Question: I have a 'StaggeredGridLayoutManager' with 'spanCount = 2' with 'VERTICAL' orientation. It is an endless list. How to add on pagination?
The problem with 'StaggeredGridLayoutManager' is that I am not able to provide dynamic 'spanCount' at row level. If it was 'GridLayoutManager' this was simple with 'SpanSizeLookup'. If you have any solution or suggestion please throw away. Thanks!
Pinterest has already added... But is their own custom or native I have no idea

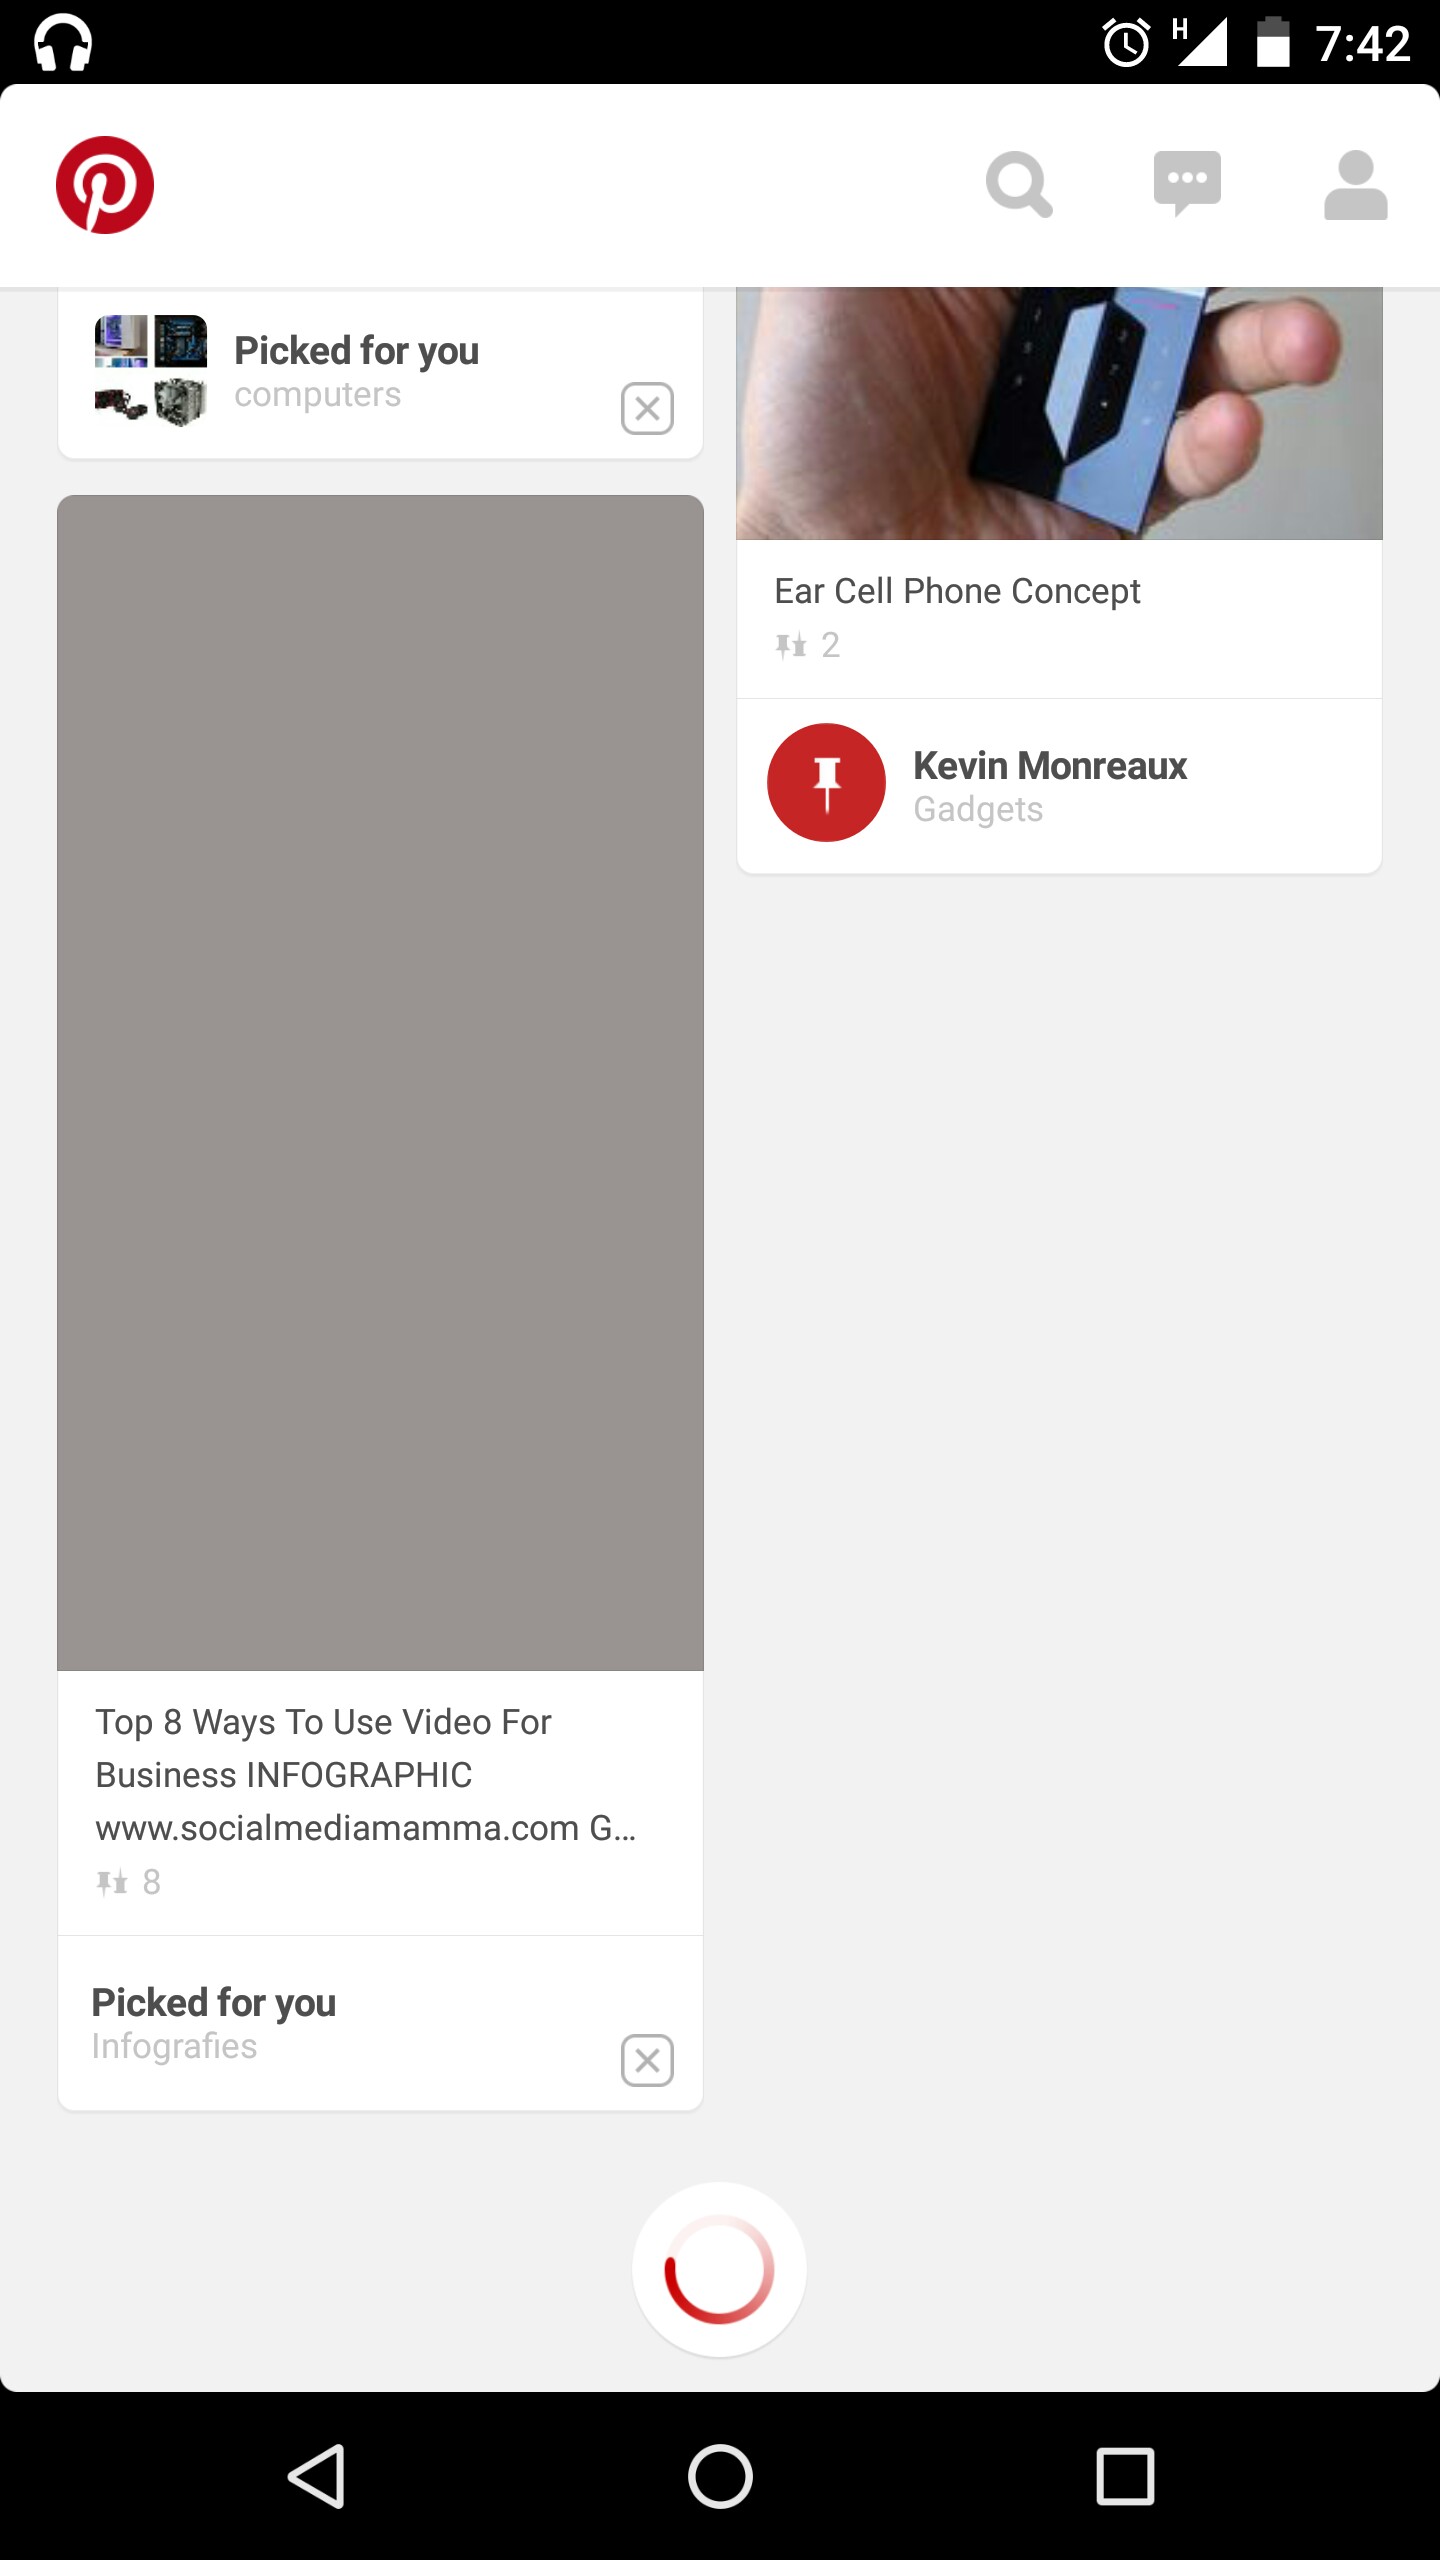
Answer: Ok after some R&D, I got solution to be working on spans on StaggeredGridView. So it would be either number of columns specified or full span.
What needs to be done is add below code in adapter for each view in 'onBindViewHolder()' method
'''
StaggeredGridLayoutManager.LayoutParams layoutParams = (StaggeredGridLayoutManager.LayoutParams) holder.itemView.getLayoutParams();
layoutParams.setFullSpan(true);
holder.itemView.setLayoutParams(layoutParams);
'''
This is perfect working solution for me as of now without specifying any column span count.